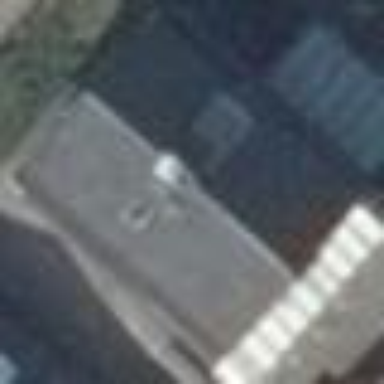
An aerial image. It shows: White building with gabled roof made of black roof tiles.